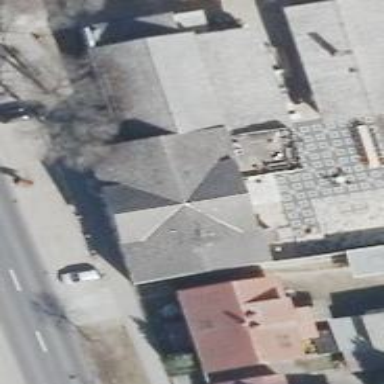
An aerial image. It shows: Restaurant.